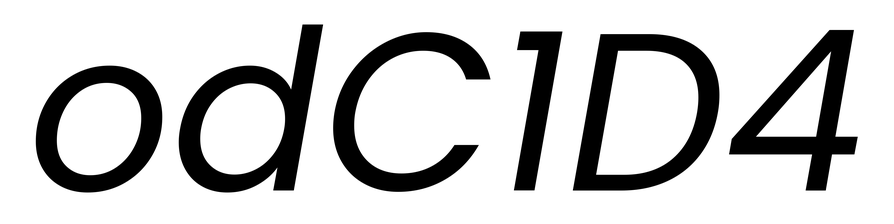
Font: Poppins-Italic